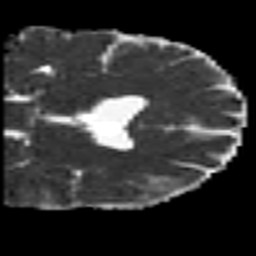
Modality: MD
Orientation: coronal
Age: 43
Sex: male
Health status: healthy
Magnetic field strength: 3 T
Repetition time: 7 s
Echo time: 0.0926 s